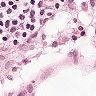
Metastatic tissue present: no